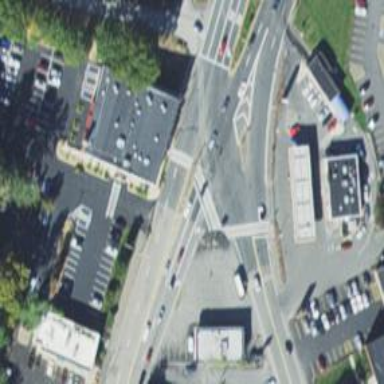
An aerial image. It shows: Footway with traffic island crossing.